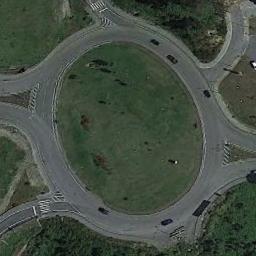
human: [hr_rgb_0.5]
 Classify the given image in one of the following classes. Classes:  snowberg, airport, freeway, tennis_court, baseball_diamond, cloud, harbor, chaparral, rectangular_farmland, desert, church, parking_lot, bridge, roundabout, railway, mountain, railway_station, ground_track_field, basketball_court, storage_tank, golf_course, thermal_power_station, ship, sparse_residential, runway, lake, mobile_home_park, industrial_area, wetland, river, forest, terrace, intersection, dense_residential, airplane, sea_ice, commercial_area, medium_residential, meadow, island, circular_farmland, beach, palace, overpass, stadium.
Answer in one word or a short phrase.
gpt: roundabout